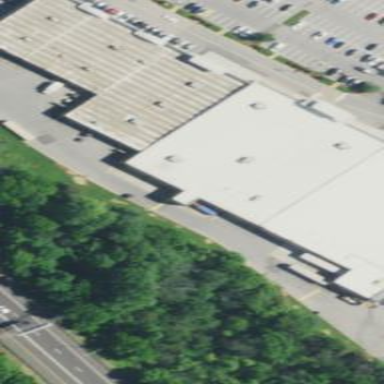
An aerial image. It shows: Retail building.